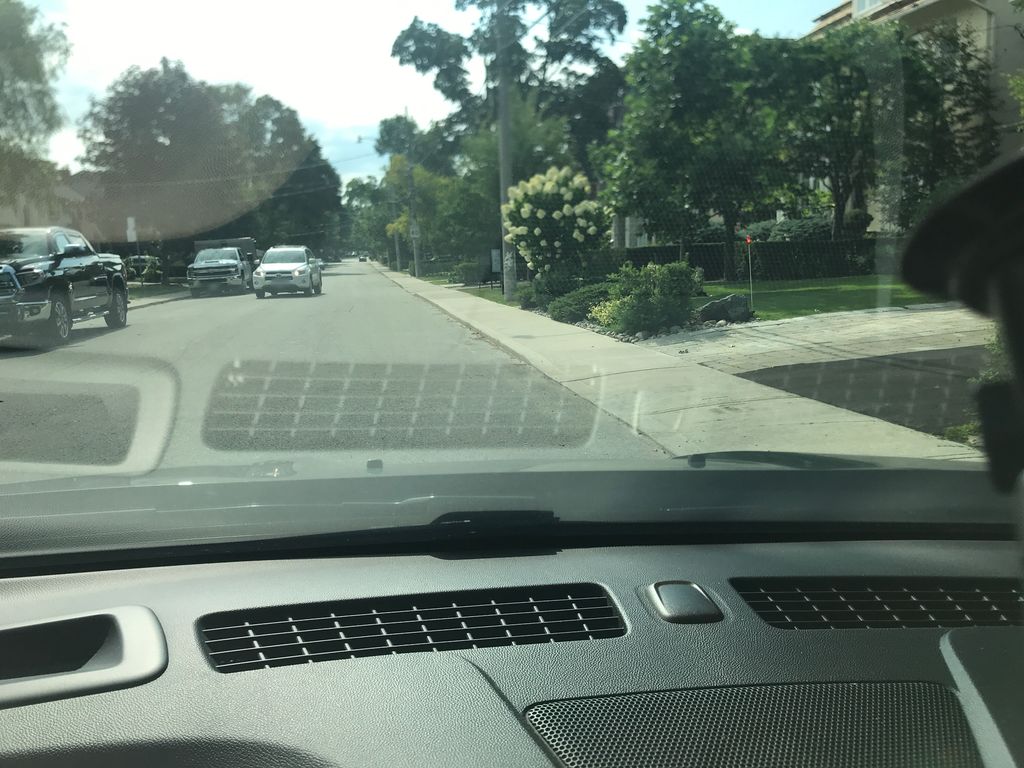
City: toronto